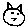
Label: cat